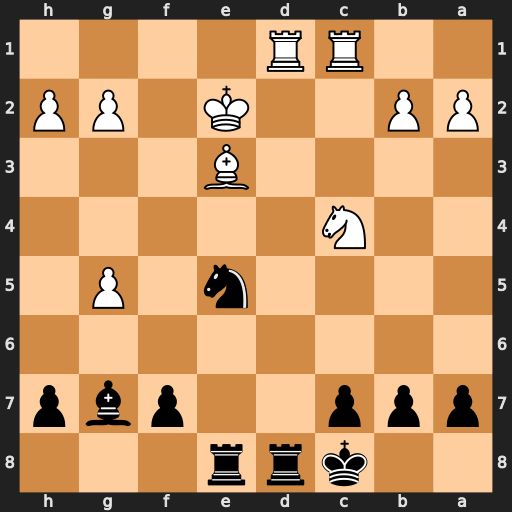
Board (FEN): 2krr3/ppp2pbp/8/4n1P1/2N5/4B3/PP2K1PP/2RR4
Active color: b
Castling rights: -
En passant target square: -
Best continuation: Rxd1 Kxd1 Nxc4